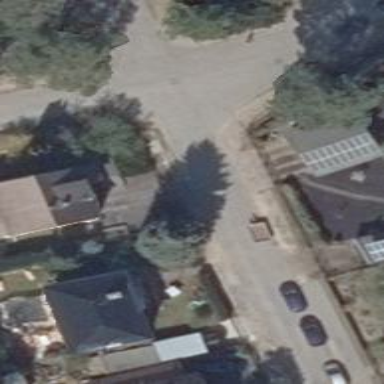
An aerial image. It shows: Residential road with sidewalks on both sides. The sidewalks have fine gravel surface.